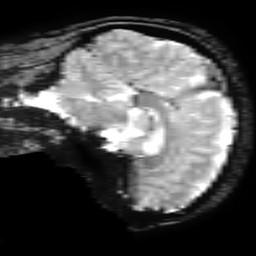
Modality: T2starw
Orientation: sagittal
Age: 27
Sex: female
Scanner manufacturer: ge
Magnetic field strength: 3 T
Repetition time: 0.65 s
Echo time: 0.02 s